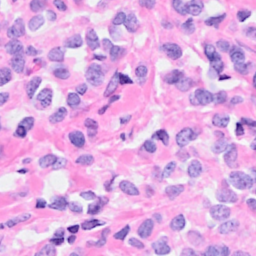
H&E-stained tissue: Breast